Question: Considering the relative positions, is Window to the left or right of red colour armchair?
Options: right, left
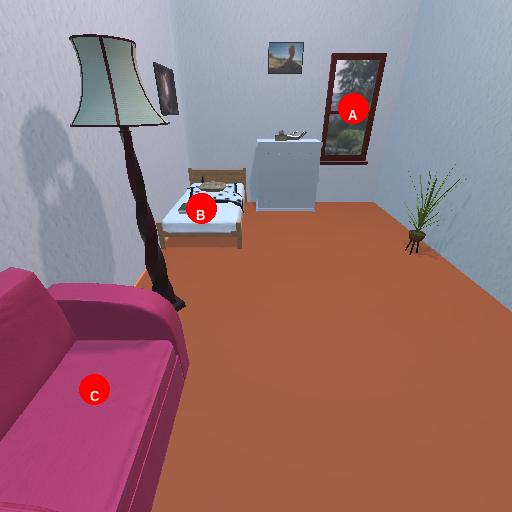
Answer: right